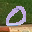
Label: 0